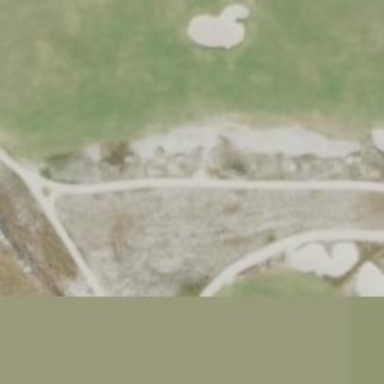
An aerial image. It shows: Path for both road and golf.